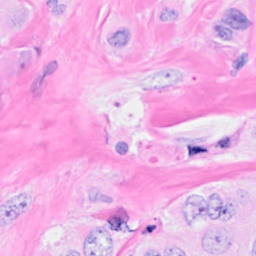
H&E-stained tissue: Breast